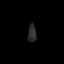
Tissue: prostate
Cell type: T cells
Senescence score: 0.2278
Nuclear area (px): 147
Mean DAPI intensity: 42.639